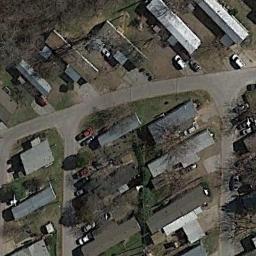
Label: mobile_home_park